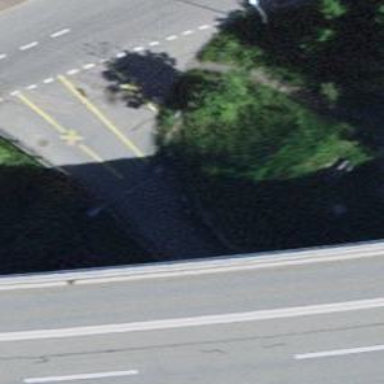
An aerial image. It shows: Lift gate barrier.